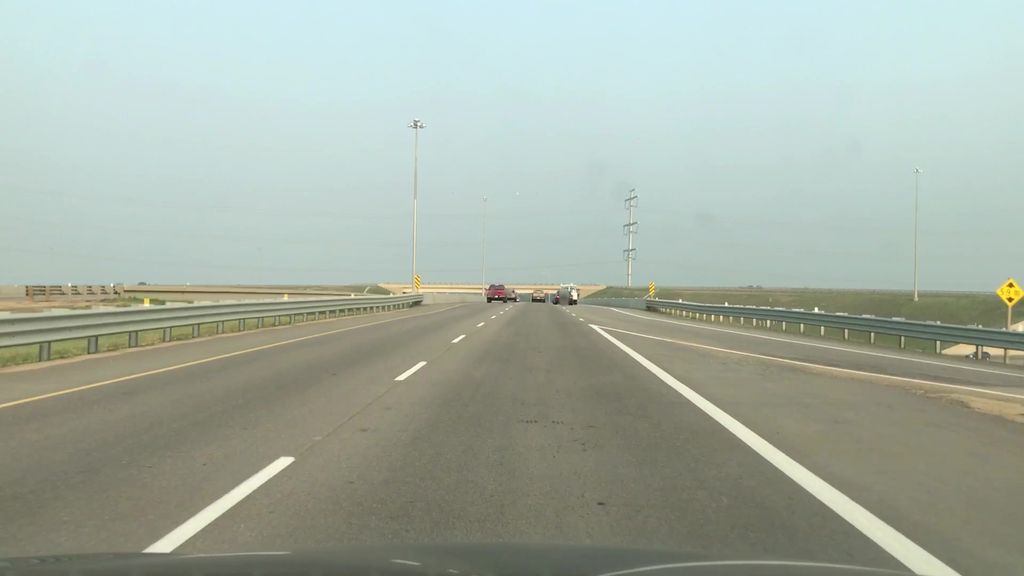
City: edmonton